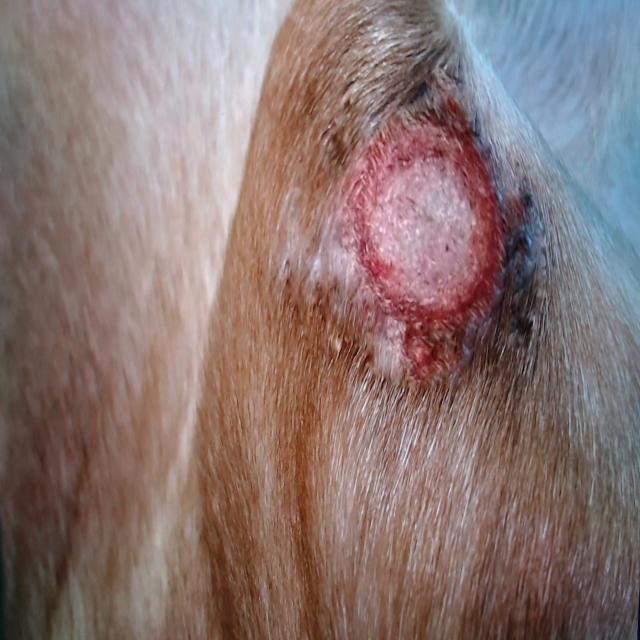
Canine ringworm (Dermatophytosis) — fungal infection caused by Microsporum or Trichophyton. Presents with circular alopecia, scaling, crusting, and broken hairs.